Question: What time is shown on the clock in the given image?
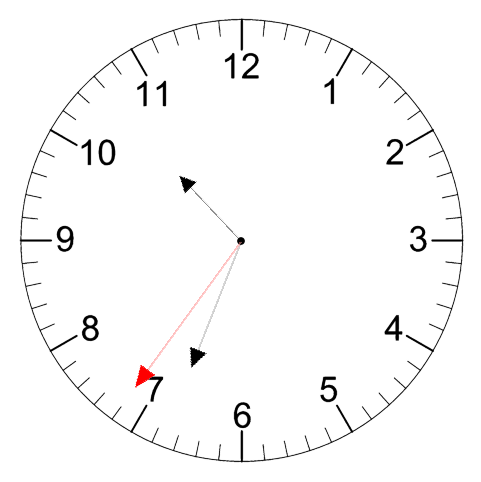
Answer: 10:33:36